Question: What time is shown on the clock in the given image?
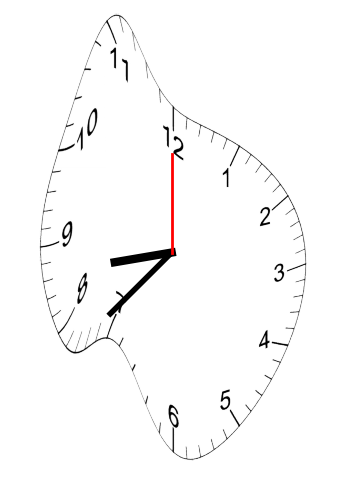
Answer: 08:37:00